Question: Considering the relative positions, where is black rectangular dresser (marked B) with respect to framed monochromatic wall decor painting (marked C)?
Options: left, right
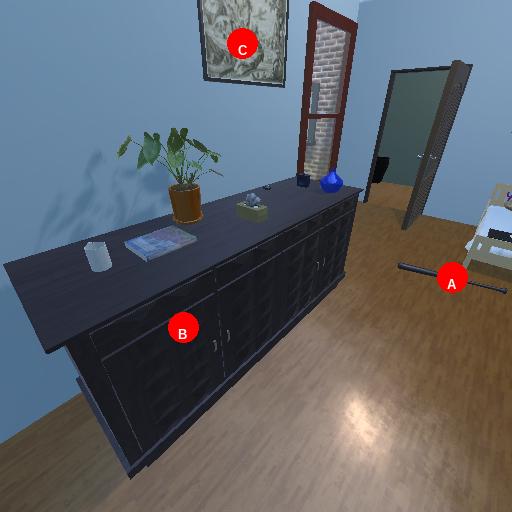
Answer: left